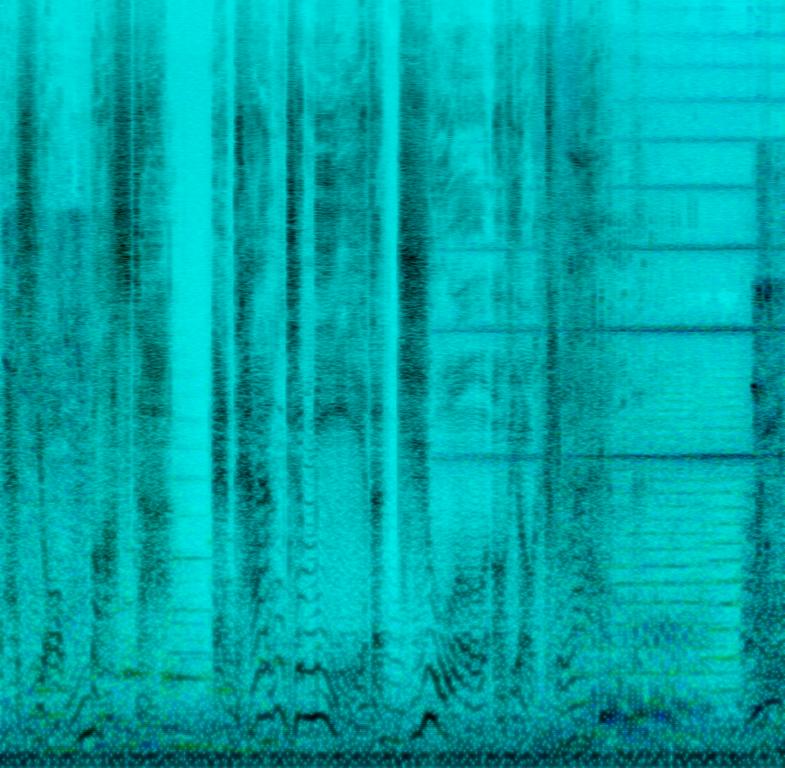
The soundtrack is mysterious and builds anticipation. The tempo is medium with male actors vocalising a monologue, along with a terse string section harmony. The soundtrack builds anticipation and fear. The audio quality is bad.